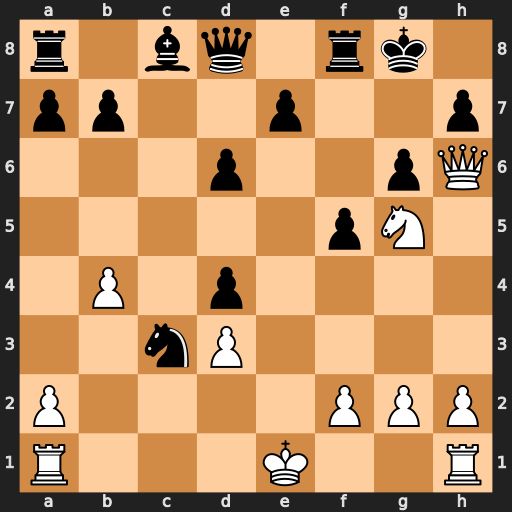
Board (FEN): r1bq1rk1/pp2p2p/3p2pQ/5pN1/1P1p4/2nP4/P4PPP/R3K2R
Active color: w
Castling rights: KQ
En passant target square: -
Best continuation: Qxh7#